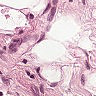
Metastatic tissue present: no